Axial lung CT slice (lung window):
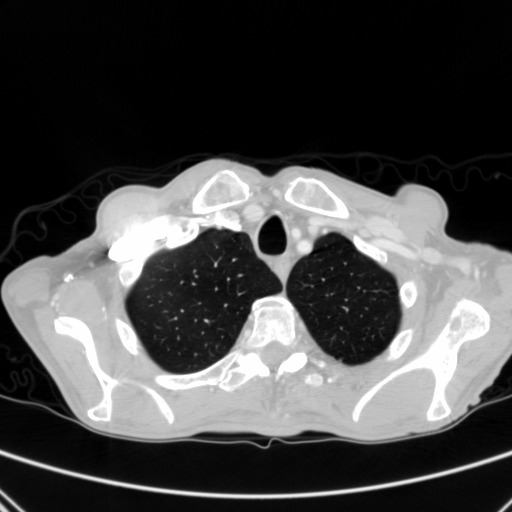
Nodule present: no